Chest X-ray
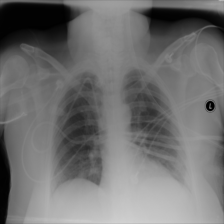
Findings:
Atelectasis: negative
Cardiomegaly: negative
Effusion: negative
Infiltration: positive
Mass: negative
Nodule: negative
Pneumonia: negative
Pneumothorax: negative
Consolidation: negative
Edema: negative
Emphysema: negative
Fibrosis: negative
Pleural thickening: negative
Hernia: negative